Interaction volume radius: 5 \u00c5
Interaction volume height: 25 \u00c5
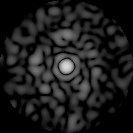
Disorder parameter: 0.8505